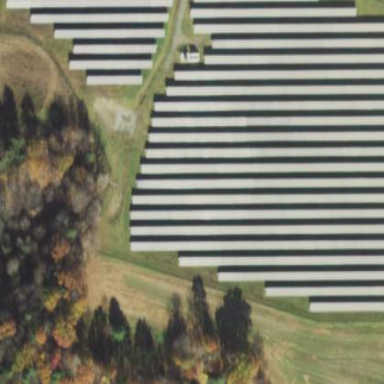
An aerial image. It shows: Solar photovoltaic power plant surrounded by fence.